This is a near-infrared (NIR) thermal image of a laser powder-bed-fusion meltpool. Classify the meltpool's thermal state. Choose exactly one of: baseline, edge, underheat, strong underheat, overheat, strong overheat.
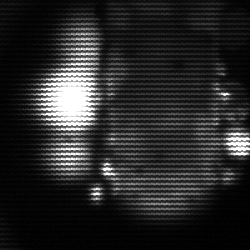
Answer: strong underheat